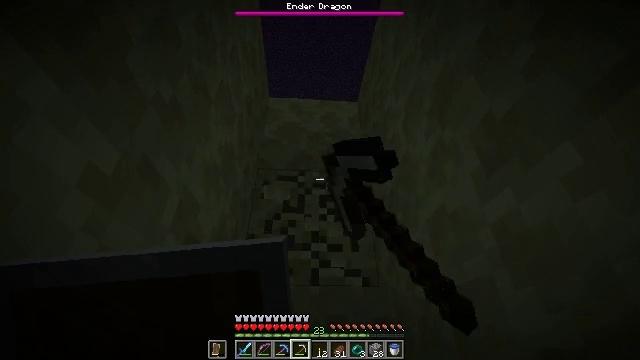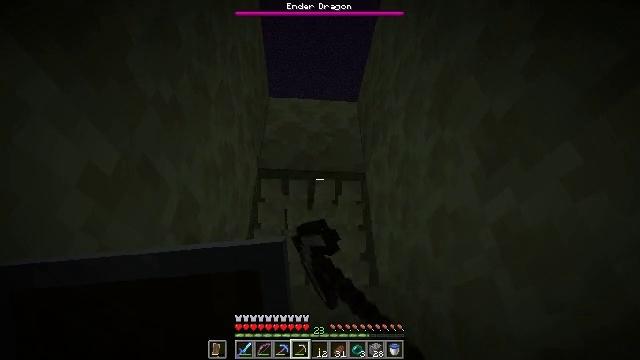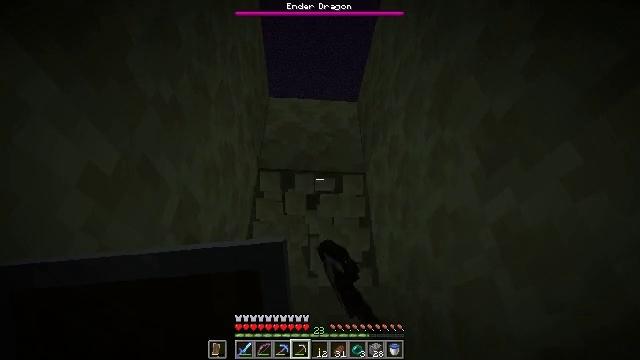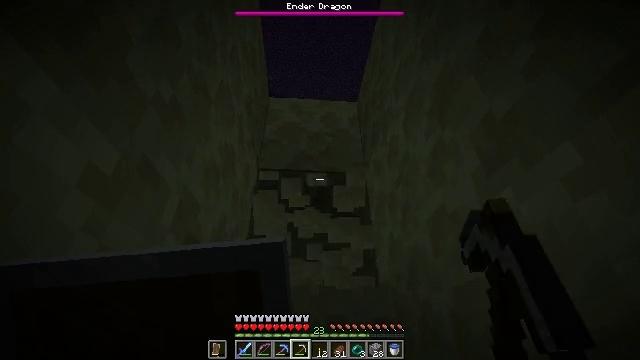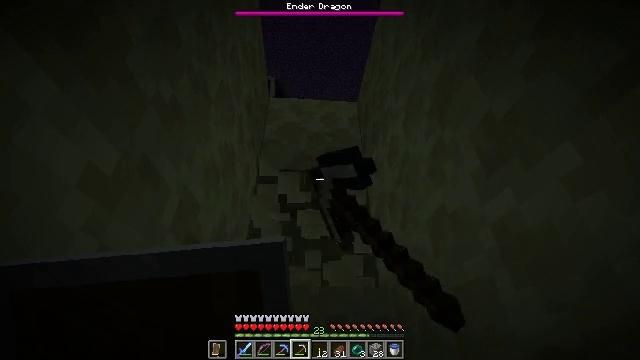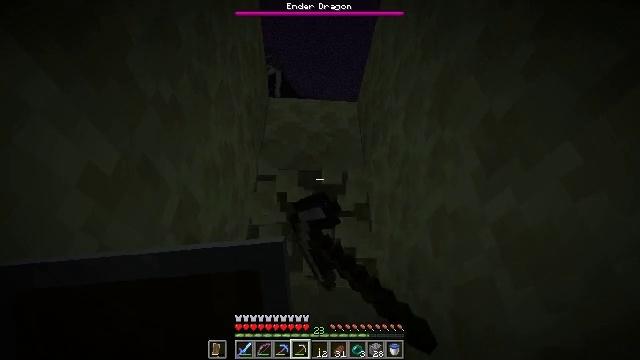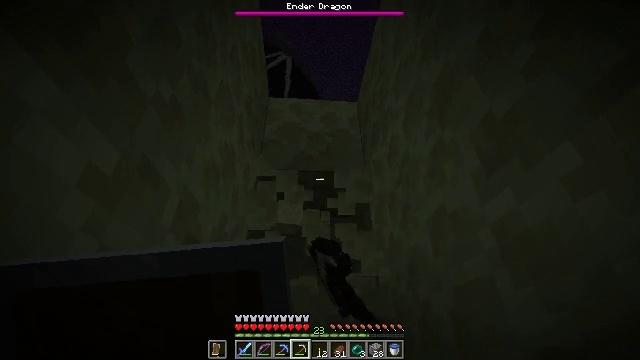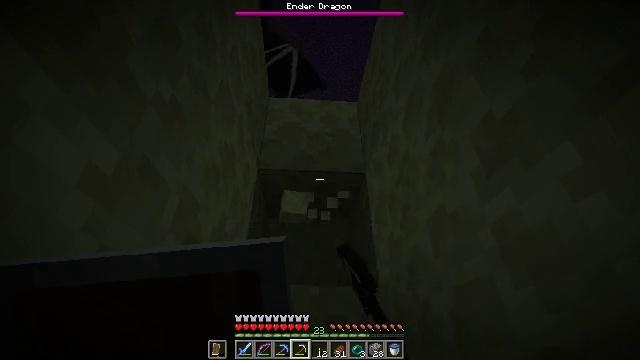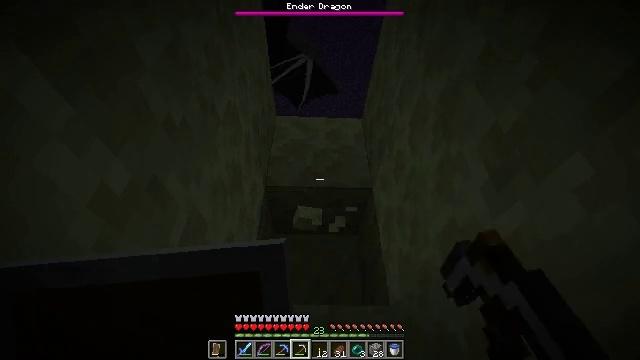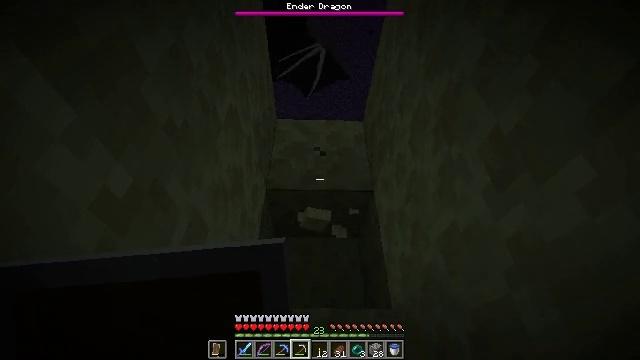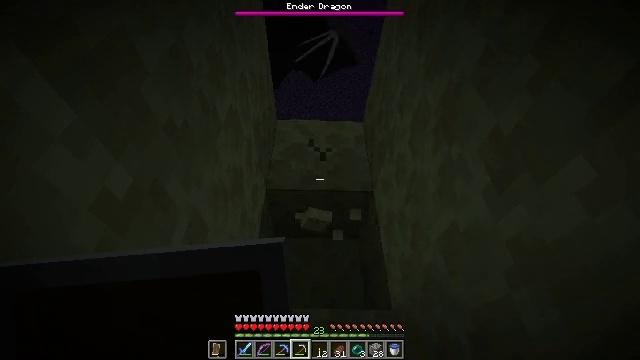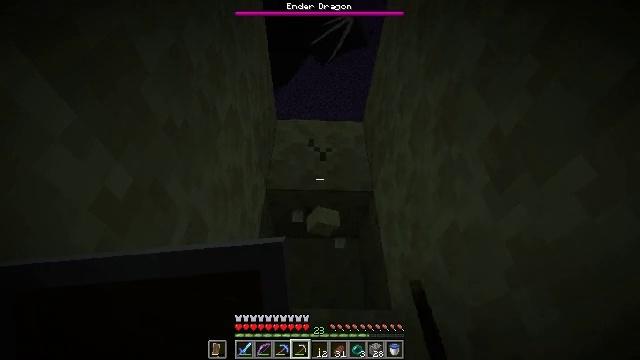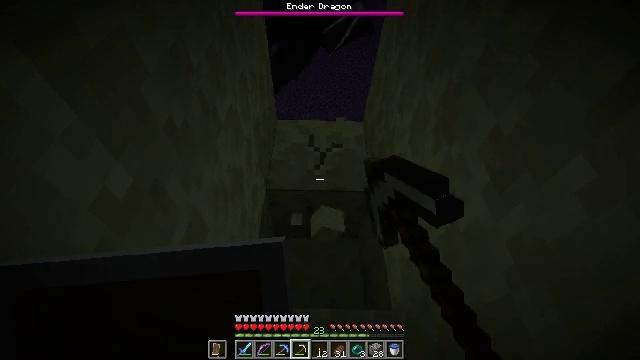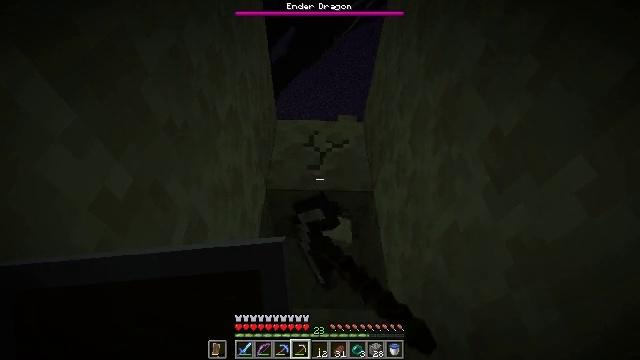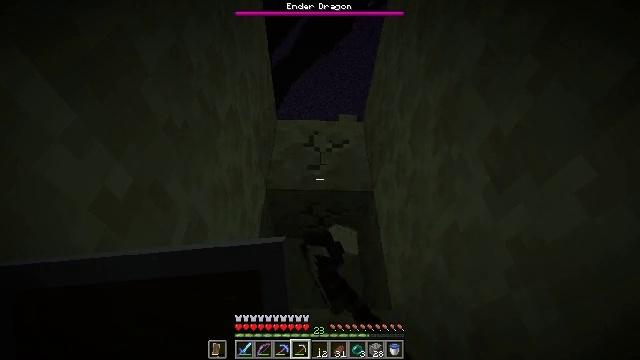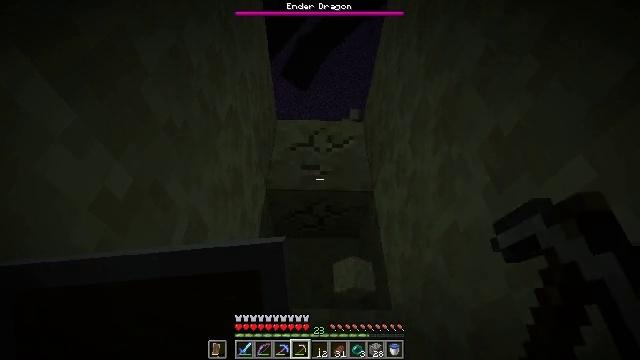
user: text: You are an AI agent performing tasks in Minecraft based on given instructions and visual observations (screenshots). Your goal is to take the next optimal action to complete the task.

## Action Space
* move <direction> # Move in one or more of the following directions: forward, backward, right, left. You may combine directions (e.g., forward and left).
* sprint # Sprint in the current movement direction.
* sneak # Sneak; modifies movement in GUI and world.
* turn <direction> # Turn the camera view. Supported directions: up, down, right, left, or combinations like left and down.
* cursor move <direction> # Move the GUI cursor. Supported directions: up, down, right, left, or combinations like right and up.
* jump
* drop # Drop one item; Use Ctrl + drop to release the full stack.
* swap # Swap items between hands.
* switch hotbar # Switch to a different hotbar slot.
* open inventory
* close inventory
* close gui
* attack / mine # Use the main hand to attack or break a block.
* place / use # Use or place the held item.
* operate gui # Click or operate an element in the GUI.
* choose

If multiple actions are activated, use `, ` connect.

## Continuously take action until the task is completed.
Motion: motion action
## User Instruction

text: Collect end stone for your base.
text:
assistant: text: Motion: attack / mine
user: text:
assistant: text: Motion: attack / mine
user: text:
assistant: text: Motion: attack / mine
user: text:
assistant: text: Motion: attack / mine
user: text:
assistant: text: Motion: attack / mine
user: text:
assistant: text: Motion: attack / mine
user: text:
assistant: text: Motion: attack / mine
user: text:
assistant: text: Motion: turn left and up, attack / mine
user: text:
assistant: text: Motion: attack / mine
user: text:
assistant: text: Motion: attack / mine
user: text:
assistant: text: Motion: attack / mine
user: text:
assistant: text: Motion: attack / mine
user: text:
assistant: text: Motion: attack / mine
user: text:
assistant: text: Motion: attack / mine
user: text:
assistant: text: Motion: attack / mine
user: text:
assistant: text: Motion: attack / mine
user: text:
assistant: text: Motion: attack / mine
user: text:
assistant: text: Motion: attack / mine
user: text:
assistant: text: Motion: attack / mine
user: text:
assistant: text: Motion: attack / mine
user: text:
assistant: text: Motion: attack / mine
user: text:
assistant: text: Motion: attack / mine
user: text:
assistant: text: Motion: attack / mine
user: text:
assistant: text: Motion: attack / mine
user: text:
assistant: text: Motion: attack / mine
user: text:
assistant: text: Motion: attack / mine
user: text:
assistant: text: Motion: attack / mine
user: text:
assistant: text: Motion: turn left and down, attack / mine
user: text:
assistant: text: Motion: move right, turn left and down, attack / mine
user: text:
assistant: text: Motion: move right, turn down, attack / mine